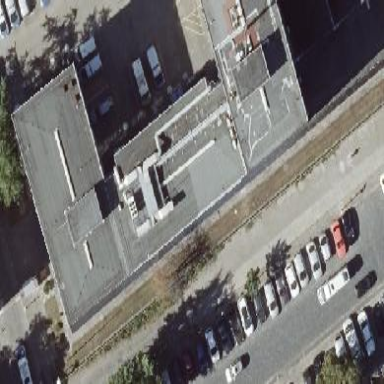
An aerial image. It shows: Government building.